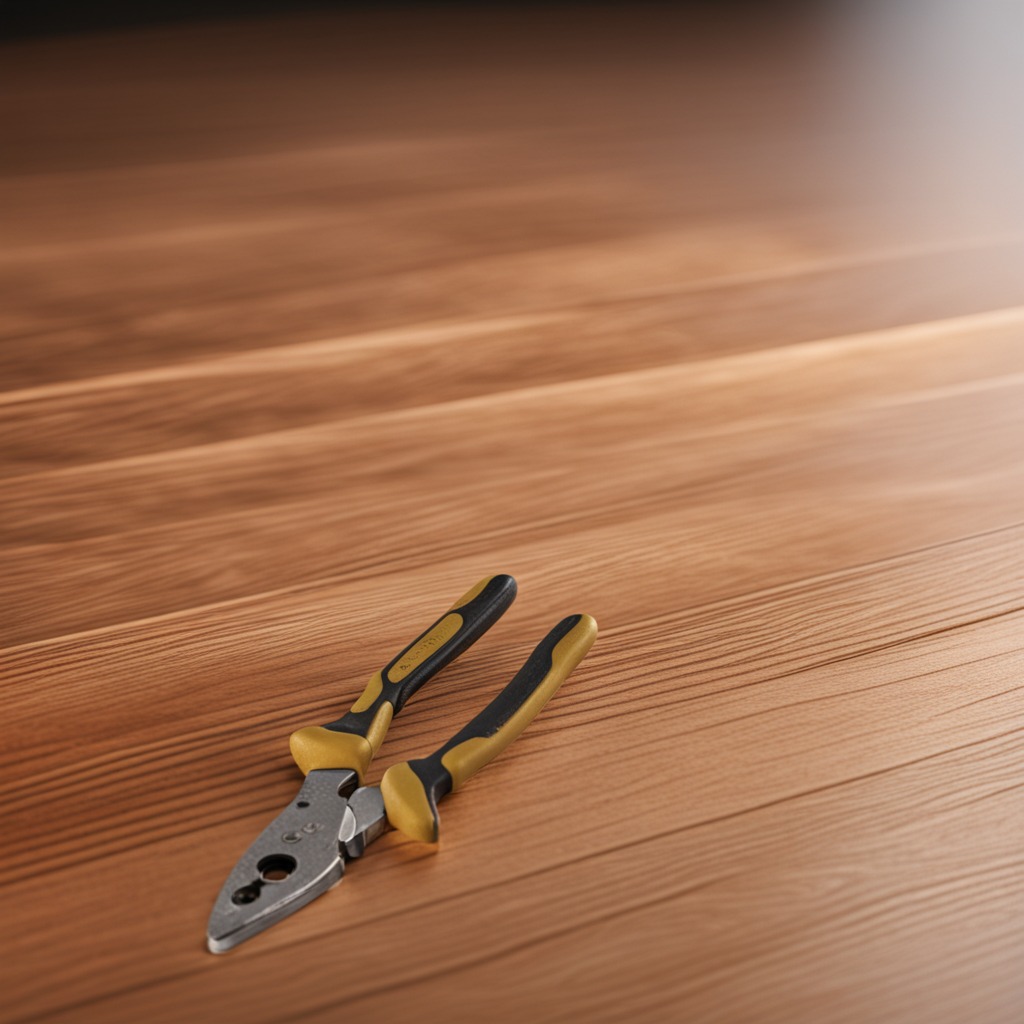
A plier is lying on a wooden table in a carpentry studio rich wood textures side lighting.